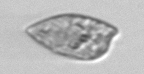
Label: Prorocentrum_dentatum